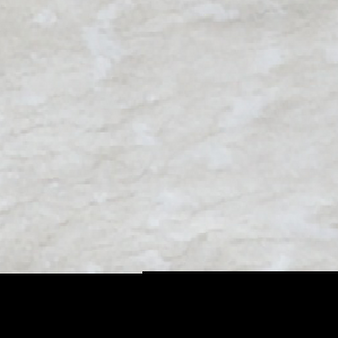
Label: other